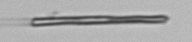
Label: fiber